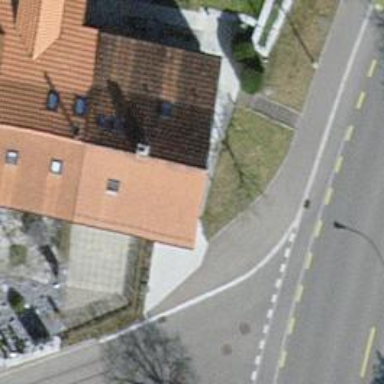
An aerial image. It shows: Building with tiled roof.